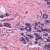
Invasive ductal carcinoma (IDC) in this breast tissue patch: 0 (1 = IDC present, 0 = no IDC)